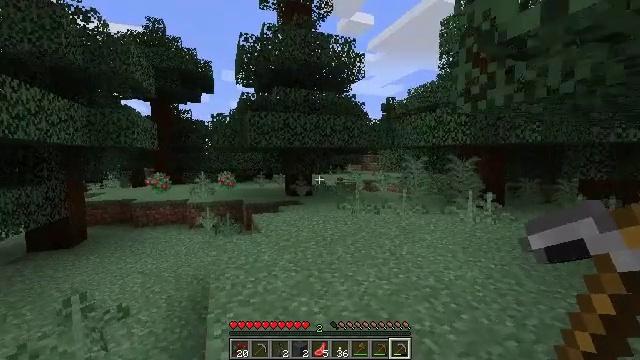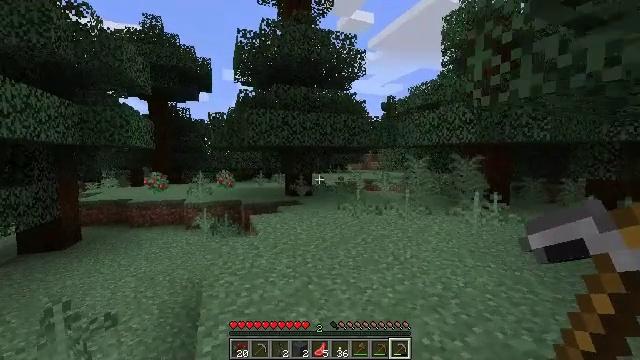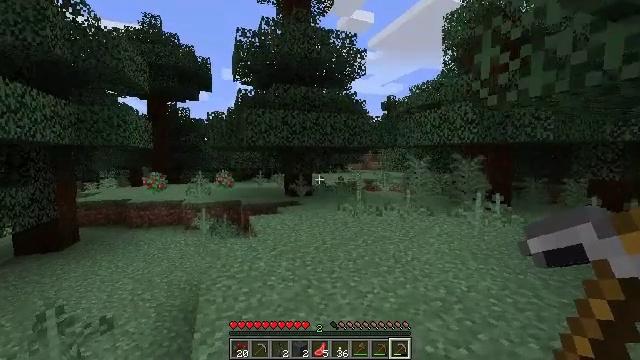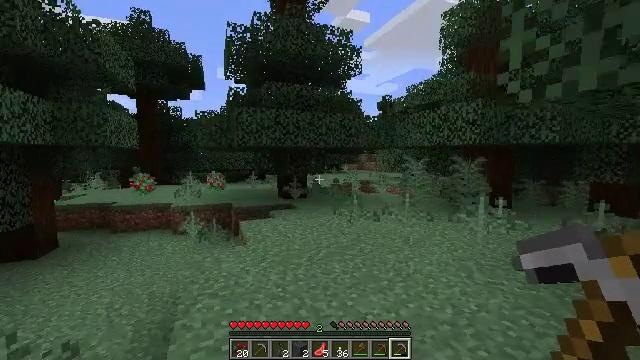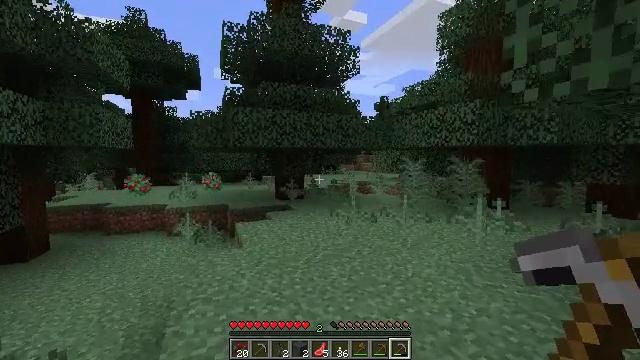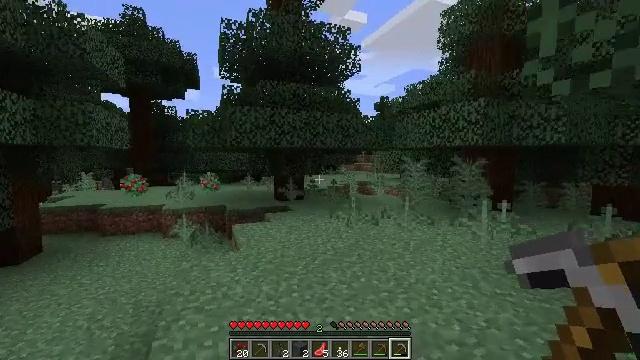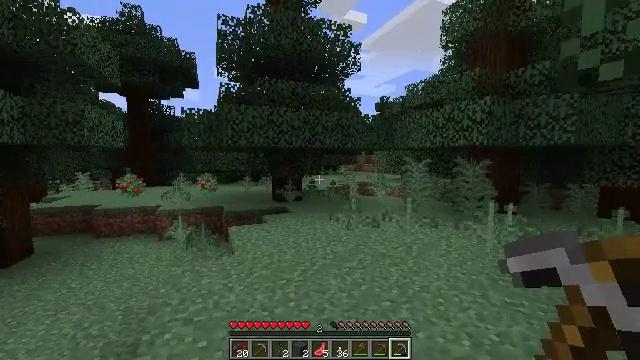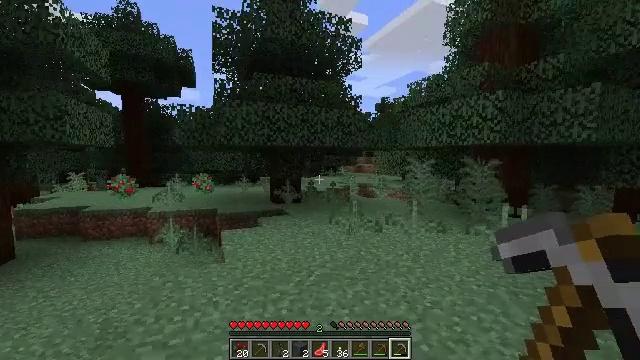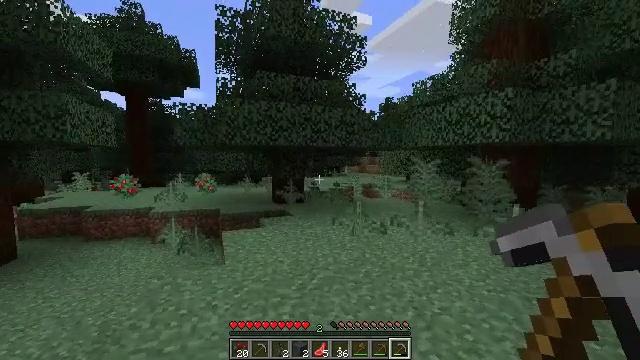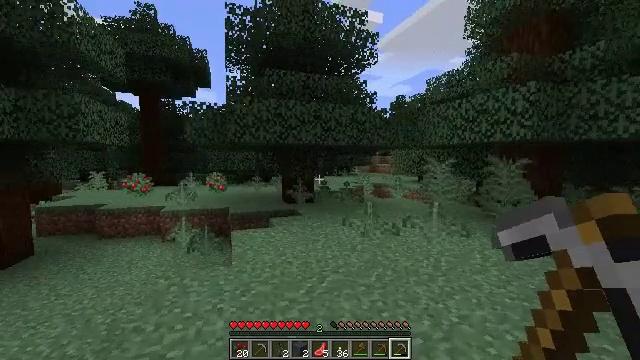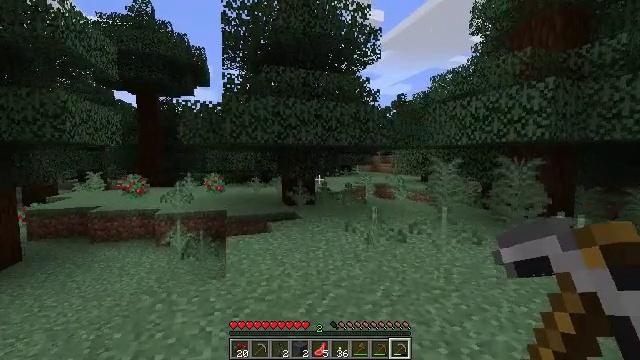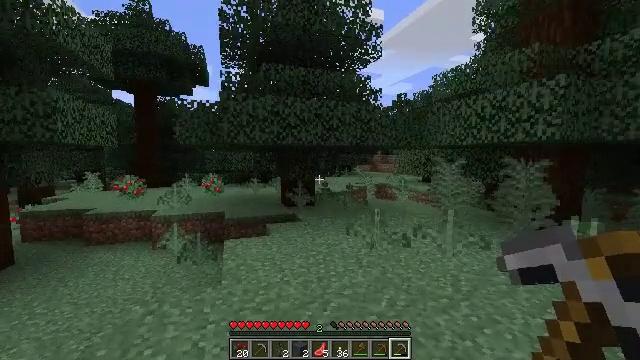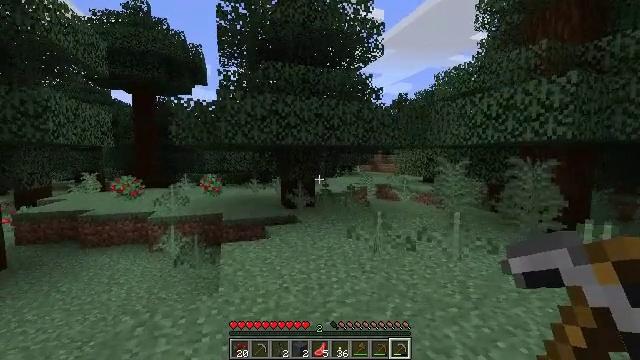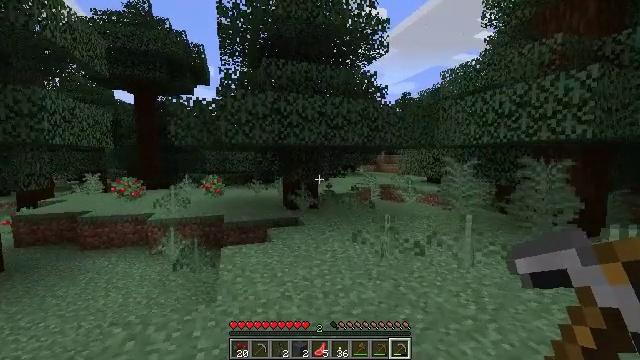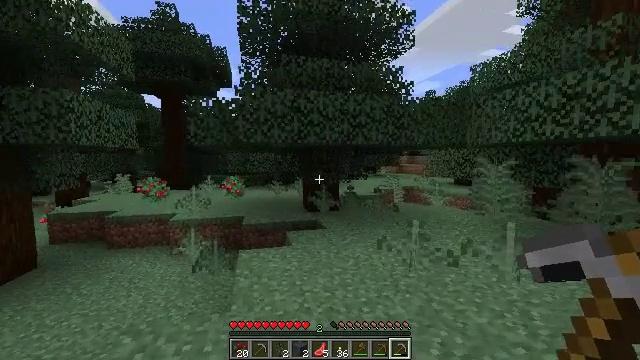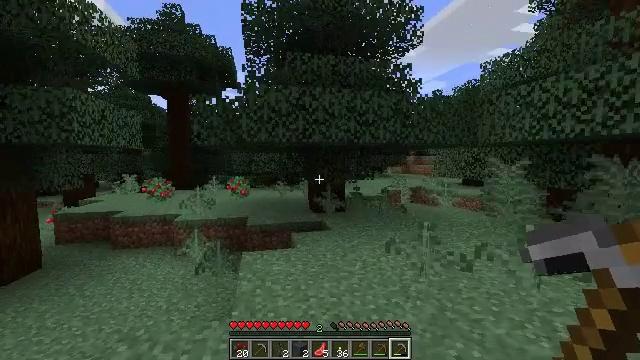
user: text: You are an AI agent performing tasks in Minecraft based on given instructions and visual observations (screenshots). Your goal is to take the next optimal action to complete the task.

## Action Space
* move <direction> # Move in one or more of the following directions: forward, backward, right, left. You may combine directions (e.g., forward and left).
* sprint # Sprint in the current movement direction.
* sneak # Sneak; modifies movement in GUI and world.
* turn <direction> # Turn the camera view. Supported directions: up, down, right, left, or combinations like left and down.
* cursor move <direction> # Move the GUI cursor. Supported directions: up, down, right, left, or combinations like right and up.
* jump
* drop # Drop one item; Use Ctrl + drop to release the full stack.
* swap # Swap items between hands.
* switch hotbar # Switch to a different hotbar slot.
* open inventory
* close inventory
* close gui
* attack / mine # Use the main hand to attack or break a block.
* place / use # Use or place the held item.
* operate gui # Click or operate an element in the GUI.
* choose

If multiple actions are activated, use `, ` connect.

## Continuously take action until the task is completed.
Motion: motion action
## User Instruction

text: Mine the sweet berry bush.
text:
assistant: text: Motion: move forward
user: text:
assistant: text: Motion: move forward
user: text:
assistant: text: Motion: move forward, turn right
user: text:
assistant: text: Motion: move forward
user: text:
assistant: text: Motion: move forward
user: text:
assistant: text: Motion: move forward
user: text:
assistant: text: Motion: move forward
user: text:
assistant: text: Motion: move forward
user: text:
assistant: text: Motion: move forward, turn left
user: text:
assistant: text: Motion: move forward
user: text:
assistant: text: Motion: move forward
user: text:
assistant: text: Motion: move forward
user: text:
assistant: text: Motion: move forward
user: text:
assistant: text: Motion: move forward, turn left
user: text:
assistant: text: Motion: move forward, turn left
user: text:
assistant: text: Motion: move forward
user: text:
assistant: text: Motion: move forward, turn left
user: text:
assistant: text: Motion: move forward, turn left
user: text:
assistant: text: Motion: move forward, turn left
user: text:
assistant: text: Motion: move forward
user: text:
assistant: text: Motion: move forward
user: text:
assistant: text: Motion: move forward
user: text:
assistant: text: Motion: move forward and move right
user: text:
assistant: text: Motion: move forward and move right
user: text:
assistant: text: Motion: move forward and move right
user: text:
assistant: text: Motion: move forward and move right
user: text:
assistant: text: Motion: move forward and move right
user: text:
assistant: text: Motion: move forward and move right
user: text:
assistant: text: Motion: move forward and move right, turn left
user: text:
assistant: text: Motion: move forward